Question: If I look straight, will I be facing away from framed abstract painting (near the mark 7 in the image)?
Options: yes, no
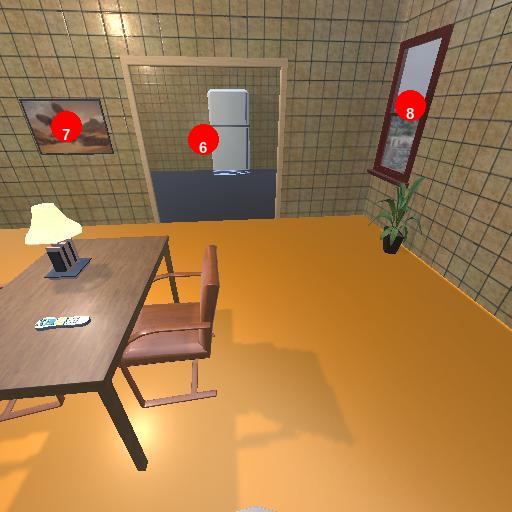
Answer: yes